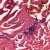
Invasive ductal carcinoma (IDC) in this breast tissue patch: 0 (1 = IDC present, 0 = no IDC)